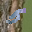
Label: 5